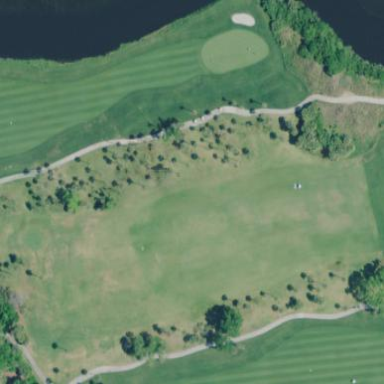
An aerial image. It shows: Well-maintained grassy area designated as golf fairway.